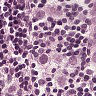
Metastatic tissue present: yes